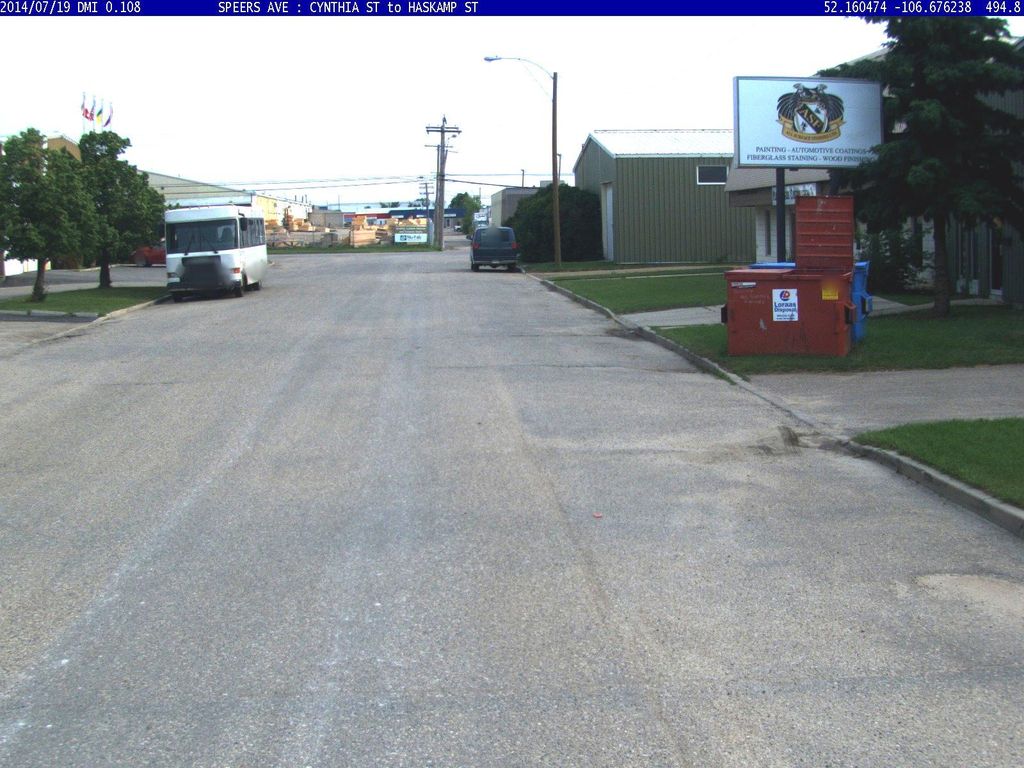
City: saskatoon